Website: home-depot
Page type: review-order
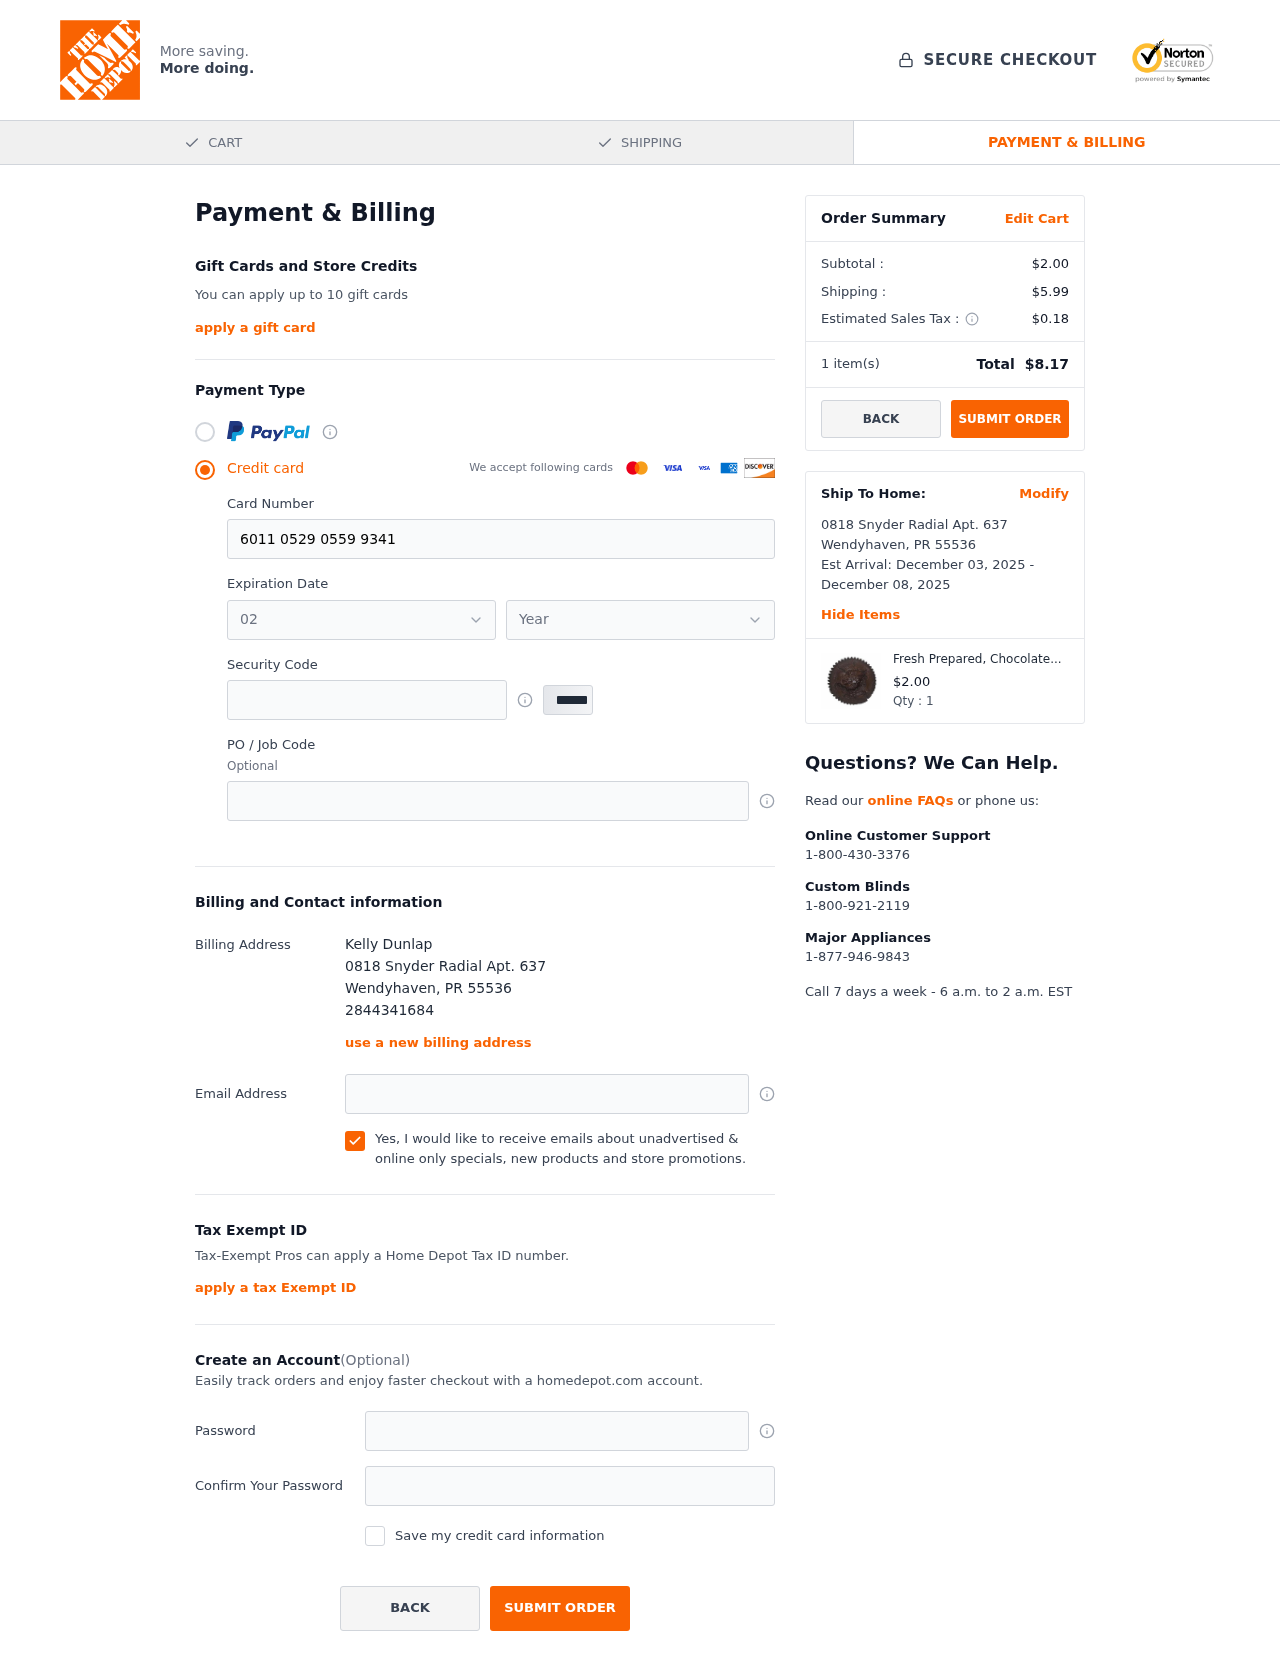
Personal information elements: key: PII_CARD_EXPIRY_MONTH
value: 02
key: PII_CARD_EXPIRY_YEAR
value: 26
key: PII_CITY
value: Wendyhaven
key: PII_FULLNAME
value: Kelly Dunlap
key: PII_PHONE
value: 2844341684
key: PII_POSTCODE
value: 55536
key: PII_STATE_ABBR
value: PR
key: PII_STREET
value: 0818 Snyder Radial Apt. 637
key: PII_CARD_NUMBER
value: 6011 0529 0559 9341
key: PII_CARD_CVV
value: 351
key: PII_EMAIL
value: kelly_dunlap@hotmail.com
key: PII_STATE
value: PR
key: PII_POSTCODE_FULL
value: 55536
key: PII_POSTCODE_NUMERIC
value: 55536
Product elements: key: PRODUCT1_NAME
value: Fresh Prepared, Chocolate Chip Muffin
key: PRODUCT1_PRICE
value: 2
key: PRODUCT1_QUANTITY
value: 1
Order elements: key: ORDER_SUBTOTAL
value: $2.00
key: ORDER_SHIPPING_COST
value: $5.99
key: ORDER_TAX
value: $0.18
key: ORDER_NUM_ITEMS
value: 1
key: ORDER_TOTAL
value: $8.17
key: ORDER_SHIPPING_DATE
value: December 03, 2025
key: ORDER_DELIVERY_DATE
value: December 08, 2025